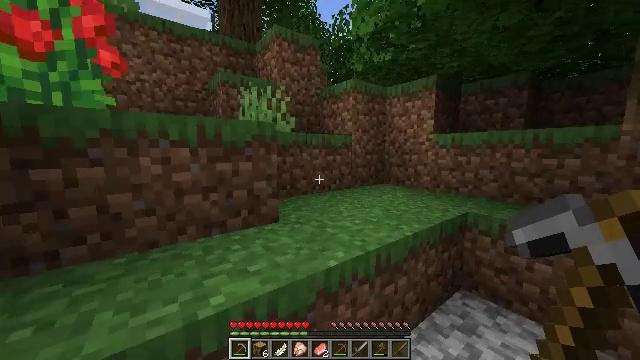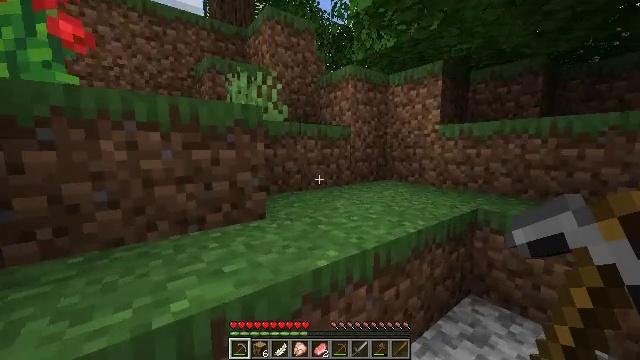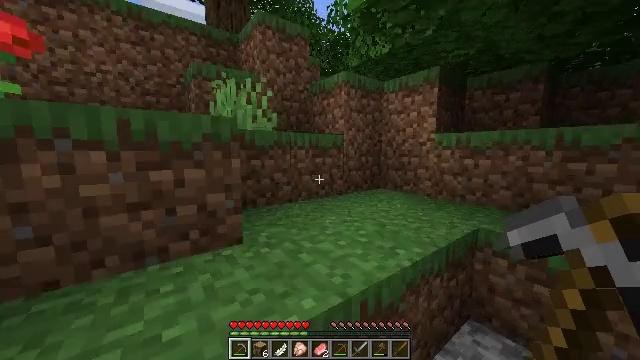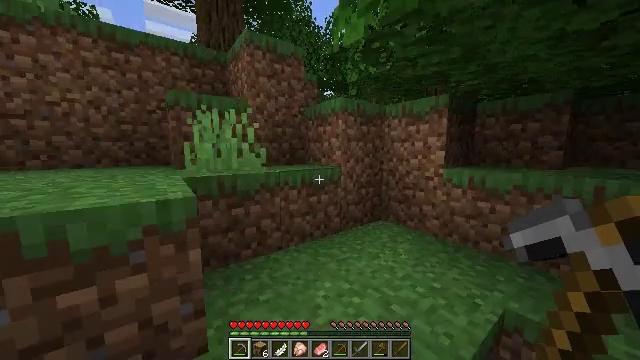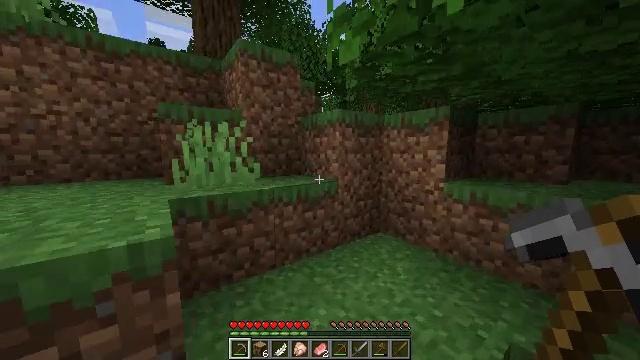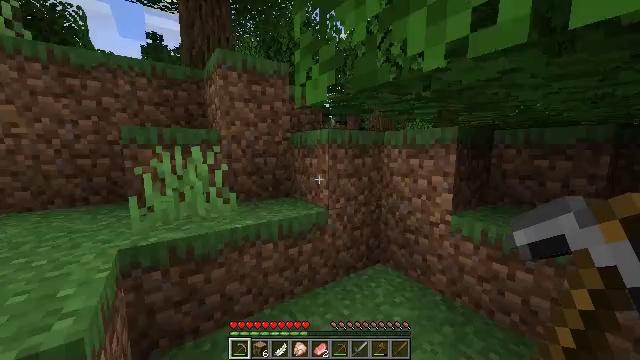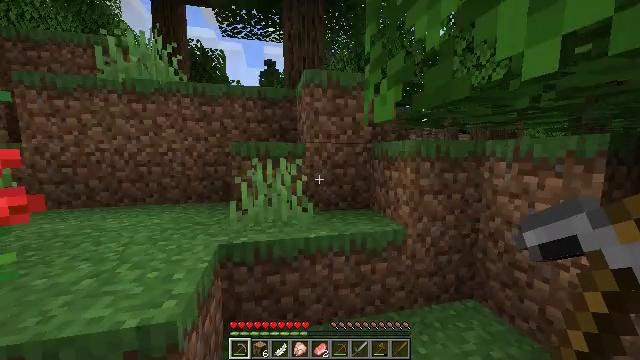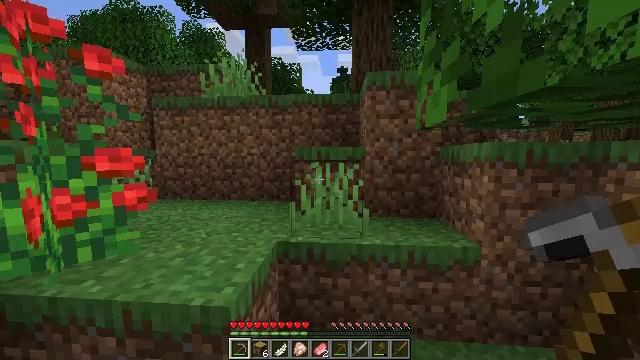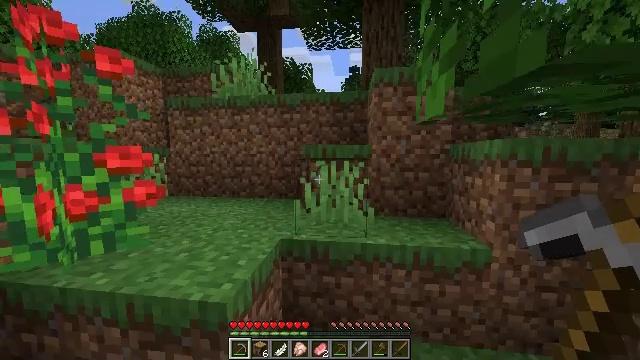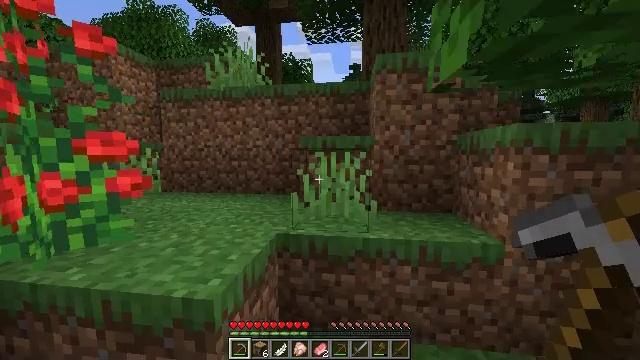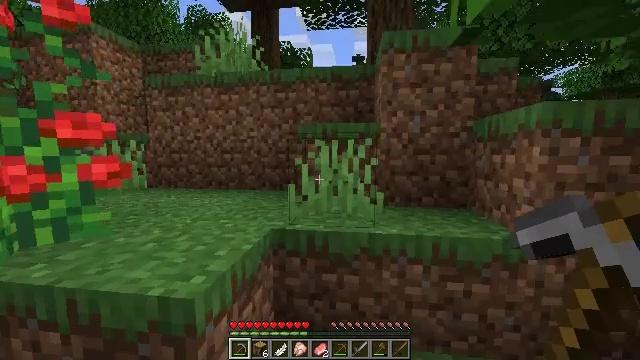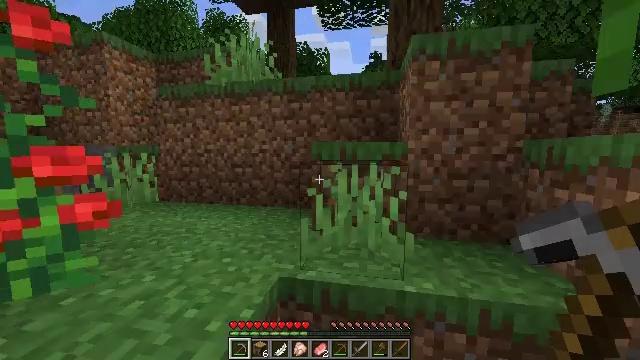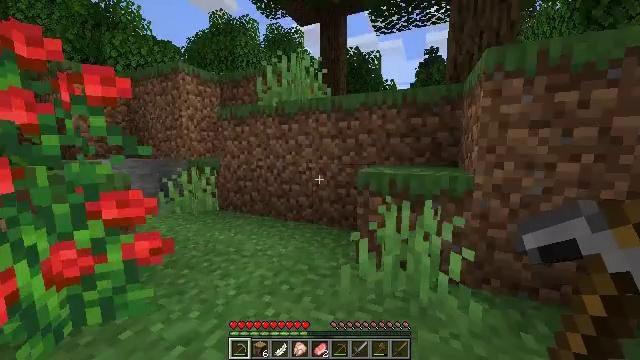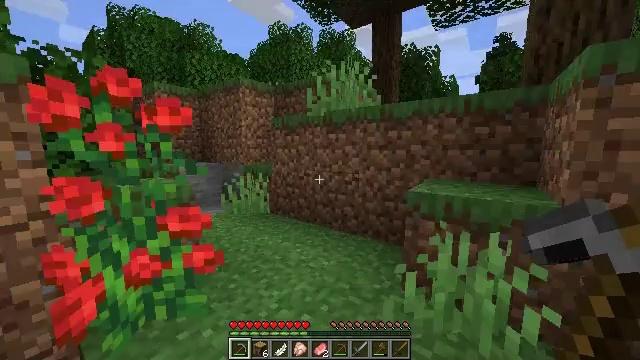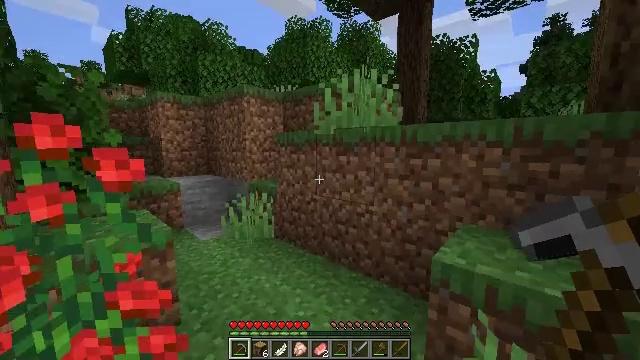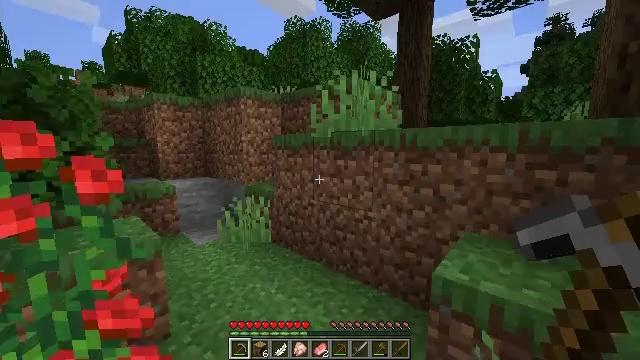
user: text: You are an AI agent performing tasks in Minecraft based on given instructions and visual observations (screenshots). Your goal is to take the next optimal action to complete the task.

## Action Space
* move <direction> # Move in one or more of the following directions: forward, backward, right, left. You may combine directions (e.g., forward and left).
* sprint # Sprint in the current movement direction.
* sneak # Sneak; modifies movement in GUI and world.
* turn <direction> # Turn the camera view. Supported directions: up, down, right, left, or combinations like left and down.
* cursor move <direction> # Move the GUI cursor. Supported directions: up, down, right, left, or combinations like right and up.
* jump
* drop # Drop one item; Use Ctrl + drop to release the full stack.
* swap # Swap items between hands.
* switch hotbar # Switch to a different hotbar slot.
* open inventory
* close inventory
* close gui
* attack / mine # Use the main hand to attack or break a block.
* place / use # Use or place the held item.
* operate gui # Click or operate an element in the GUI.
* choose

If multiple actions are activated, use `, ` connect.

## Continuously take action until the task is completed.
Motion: motion action
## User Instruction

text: Mine oak leaves.
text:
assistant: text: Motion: move forward, sprint, jump
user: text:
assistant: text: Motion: move forward, sprint, jump
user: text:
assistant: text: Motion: move forward, sprint, jump
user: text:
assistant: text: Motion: move forward, sprint, jump
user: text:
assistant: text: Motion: move forward, sprint, turn left, jump
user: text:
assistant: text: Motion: move forward, sprint, turn left and up
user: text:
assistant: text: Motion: move forward, sprint, turn left
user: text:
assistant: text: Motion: move forward, sprint, turn left, jump
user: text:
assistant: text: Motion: move forward, sprint, jump
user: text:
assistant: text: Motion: move forward, sprint, jump
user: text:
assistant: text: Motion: move forward, sprint, turn left, jump
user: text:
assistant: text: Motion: move forward, sprint, turn left, jump
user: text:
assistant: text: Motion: move forward, sprint, turn left
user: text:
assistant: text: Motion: move forward, sprint, turn left
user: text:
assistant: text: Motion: move forward, sprint
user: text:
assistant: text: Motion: move forward, sprint
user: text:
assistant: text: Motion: move forward, sprint, jump
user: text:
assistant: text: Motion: move forward, sprint, jump
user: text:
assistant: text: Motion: move forward, sprint, jump
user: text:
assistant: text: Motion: move forward, sprint, jump
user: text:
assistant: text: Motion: move forward, sprint, jump
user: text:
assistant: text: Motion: move forward, sprint, jump
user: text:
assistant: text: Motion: move forward, sprint
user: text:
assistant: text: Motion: move forward, sprint
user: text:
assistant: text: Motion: move forward, sprint, turn right
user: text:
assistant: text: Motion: move forward, sprint, turn right and down
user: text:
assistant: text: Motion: move forward, sprint, turn right and down
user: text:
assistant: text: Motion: move forward, sprint, turn right
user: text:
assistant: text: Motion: move forward, sprint
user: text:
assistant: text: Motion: move forward, sprint